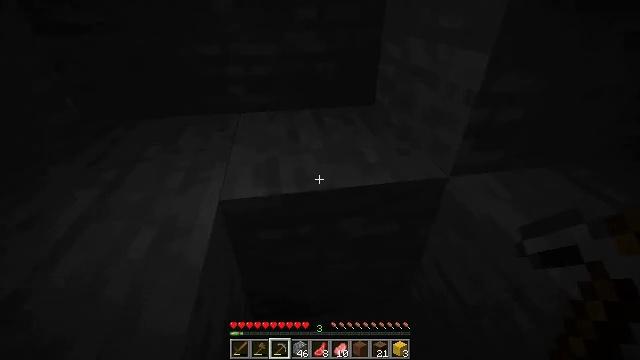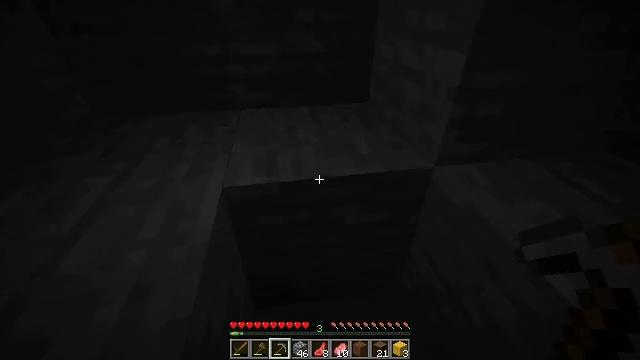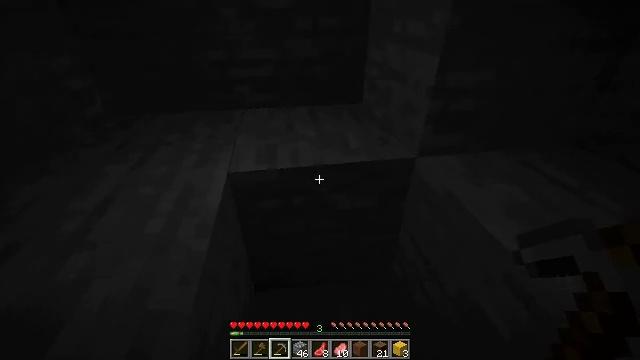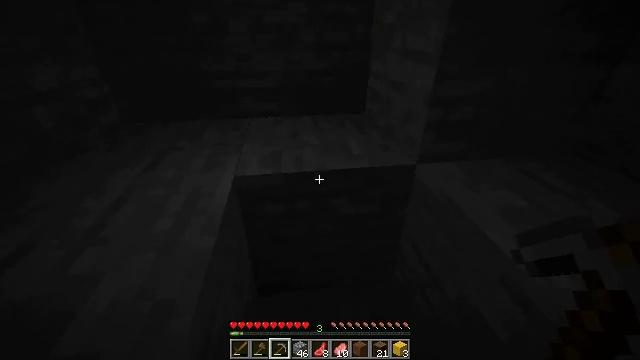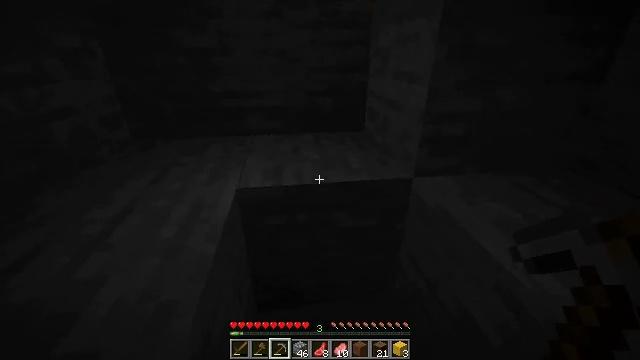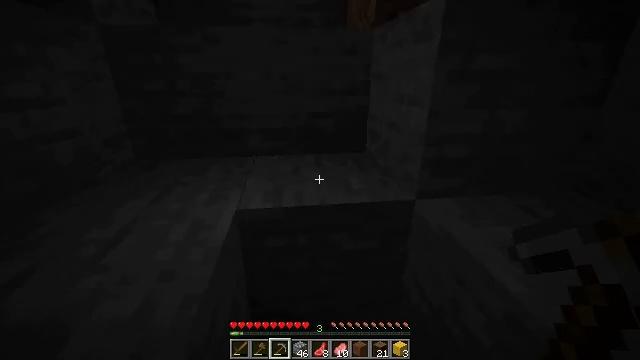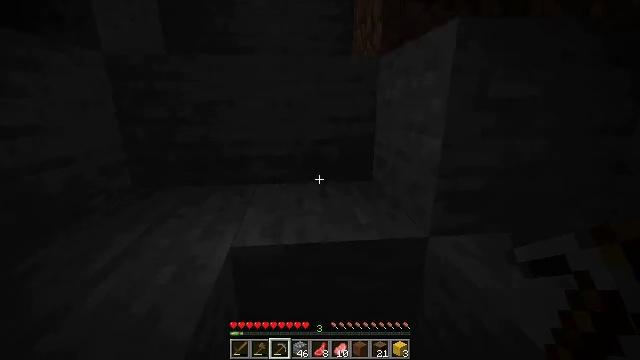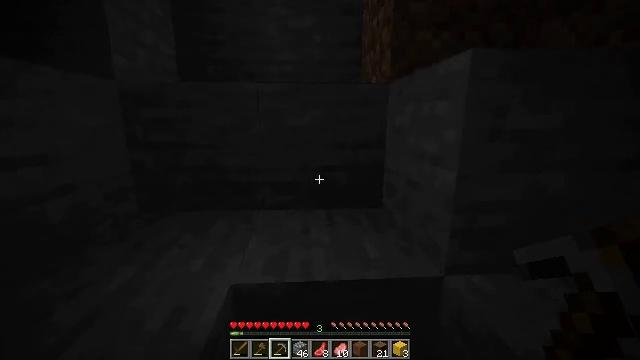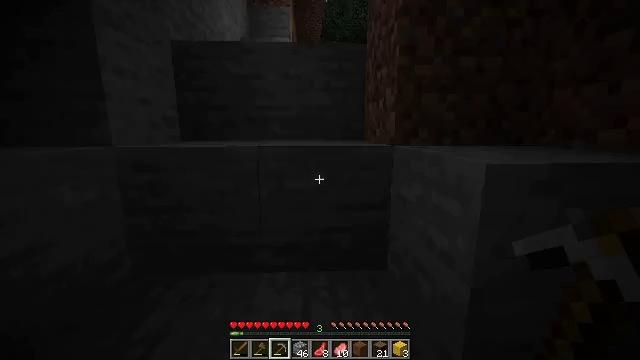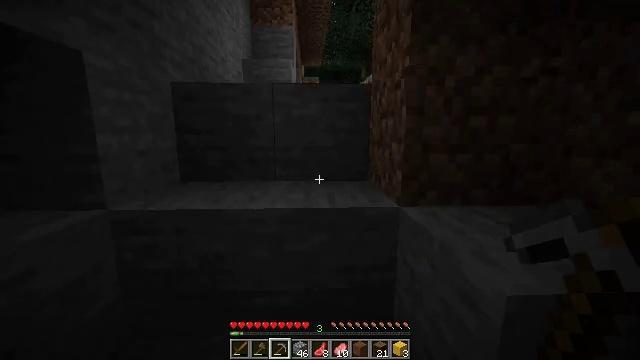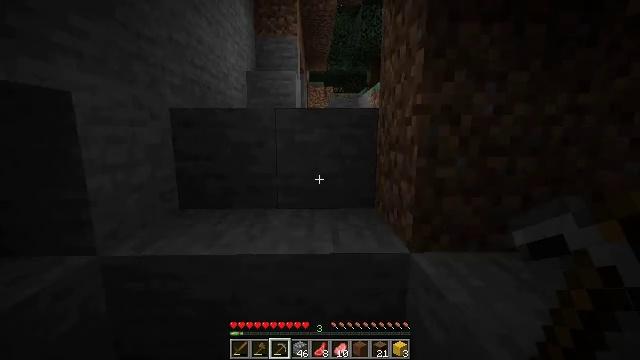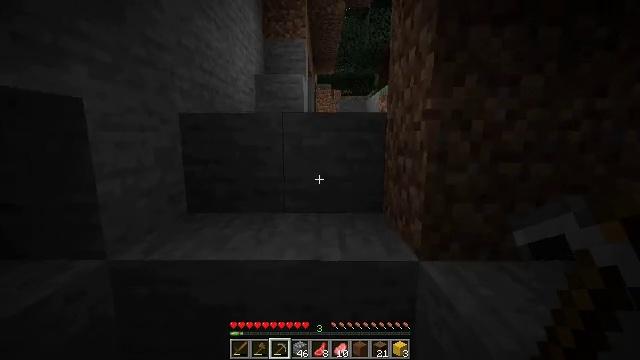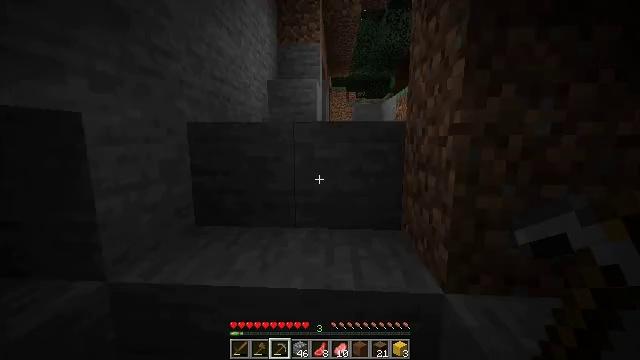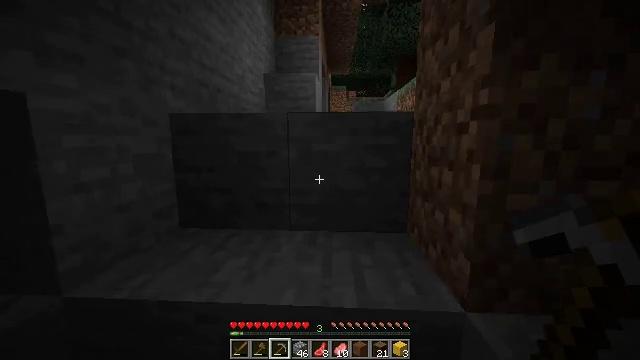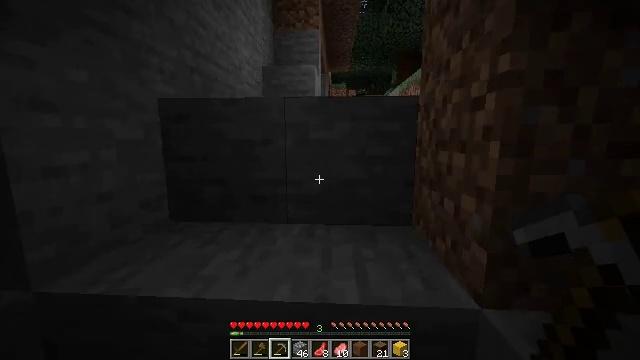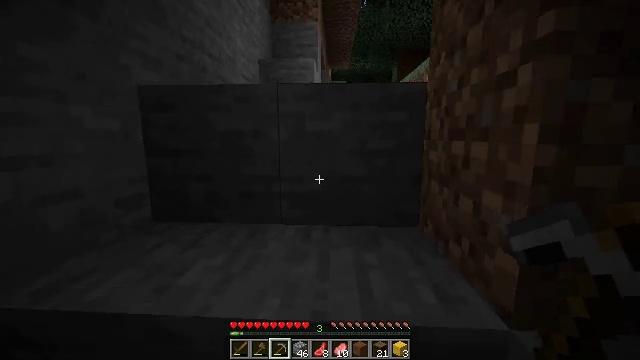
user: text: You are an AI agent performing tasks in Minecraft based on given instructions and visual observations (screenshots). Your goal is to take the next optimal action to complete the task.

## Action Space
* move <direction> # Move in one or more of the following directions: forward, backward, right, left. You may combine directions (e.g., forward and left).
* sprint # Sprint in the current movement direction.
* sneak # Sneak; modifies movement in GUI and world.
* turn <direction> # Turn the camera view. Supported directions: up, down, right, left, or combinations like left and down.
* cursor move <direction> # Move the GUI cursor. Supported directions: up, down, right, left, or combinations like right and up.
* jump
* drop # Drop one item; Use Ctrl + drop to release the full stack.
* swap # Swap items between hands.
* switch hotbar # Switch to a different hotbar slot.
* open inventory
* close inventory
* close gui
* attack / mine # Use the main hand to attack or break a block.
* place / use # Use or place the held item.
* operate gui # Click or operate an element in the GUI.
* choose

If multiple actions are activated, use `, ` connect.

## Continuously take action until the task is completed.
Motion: motion action
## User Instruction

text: Make a yellow bed using the crafting table.
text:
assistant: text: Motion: move back
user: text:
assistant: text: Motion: turn up
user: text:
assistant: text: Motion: turn left and up
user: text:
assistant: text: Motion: turn up
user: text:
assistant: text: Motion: move forward, turn up
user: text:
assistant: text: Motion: move forward, turn left and up
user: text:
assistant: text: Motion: move forward, turn left and up, jump
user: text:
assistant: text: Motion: move forward, turn up, jump
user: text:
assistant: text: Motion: move forward, jump
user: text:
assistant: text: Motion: move forward, turn left, jump
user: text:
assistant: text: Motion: move forward, turn left
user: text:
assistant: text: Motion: move forward, turn left
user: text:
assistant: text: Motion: move forward
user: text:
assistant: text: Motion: move forward
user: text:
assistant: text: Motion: move forward
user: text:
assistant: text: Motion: move forward
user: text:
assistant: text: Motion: move forward, jump
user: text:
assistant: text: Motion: move forward, jump
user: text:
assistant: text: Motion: move forward, jump
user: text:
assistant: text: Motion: move forward, turn down
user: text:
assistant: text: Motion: move forward
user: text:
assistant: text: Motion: move forward, turn down
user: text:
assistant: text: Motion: move forward
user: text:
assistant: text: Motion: move forward
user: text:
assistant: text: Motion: move forward
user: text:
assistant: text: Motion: move forward
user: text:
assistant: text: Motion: move forward, turn right
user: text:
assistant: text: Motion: move forward, turn right
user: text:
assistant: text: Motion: move forward, turn right and up, jump
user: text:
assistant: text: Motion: move forward, turn right, jump